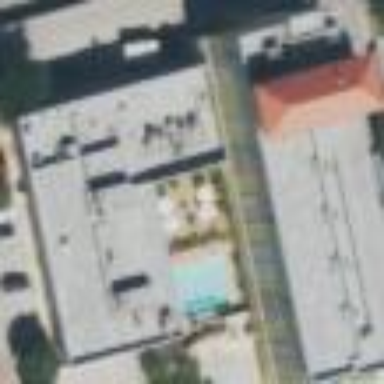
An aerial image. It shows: Hotel building.